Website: lowes
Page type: customer-info-address
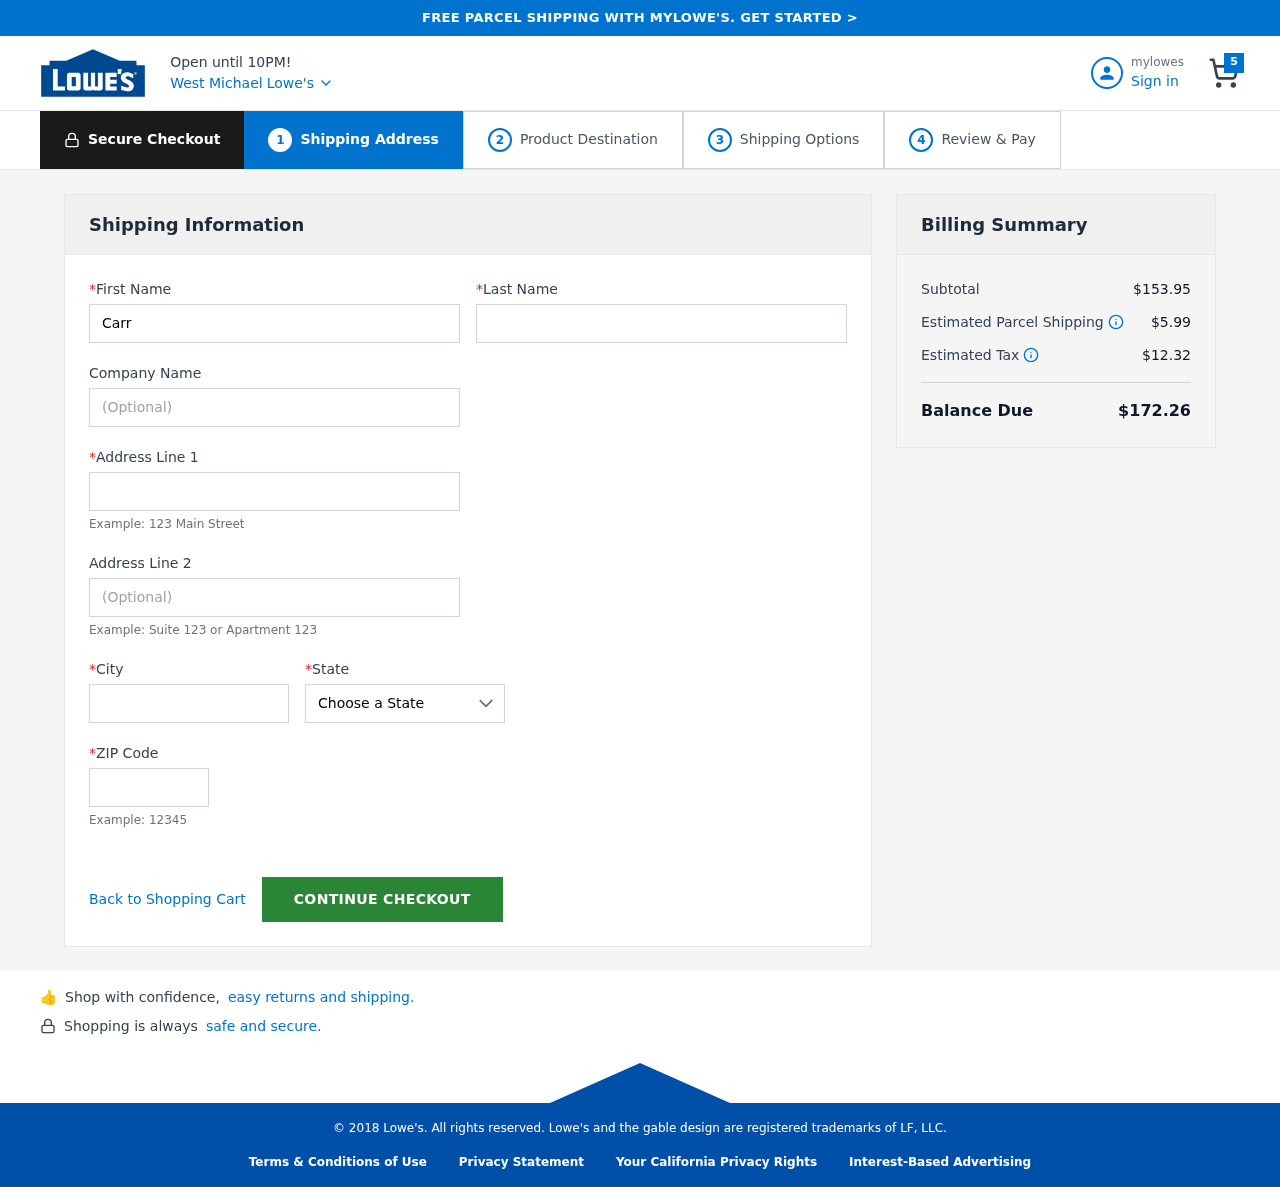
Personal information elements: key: PII_CITY
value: West Michael
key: PII_COMPANY
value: Douglas-Vargas
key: PII_FIRSTNAME
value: Carrie
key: PII_LASTNAME
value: Farmer
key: PII_POSTCODE
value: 12636
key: PII_STATE
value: Texas
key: PII_STREET
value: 45041 Jimmy Radial Apt. 423
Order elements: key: ORDER_NUM_ITEMS
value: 5
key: ORDER_SUBTOTAL
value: $153.95
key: ORDER_SHIPPING_COST
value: $5.99
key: ORDER_TAX
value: $12.32
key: ORDER_TOTAL
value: $172.26